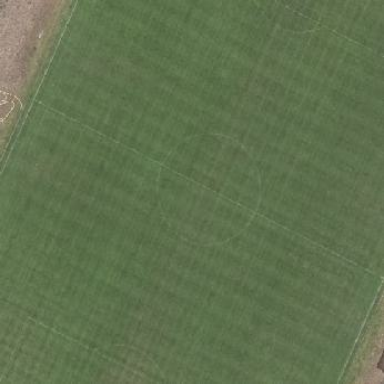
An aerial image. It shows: Grass pitch designated for soccer.